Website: macys
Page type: delivery-shipping
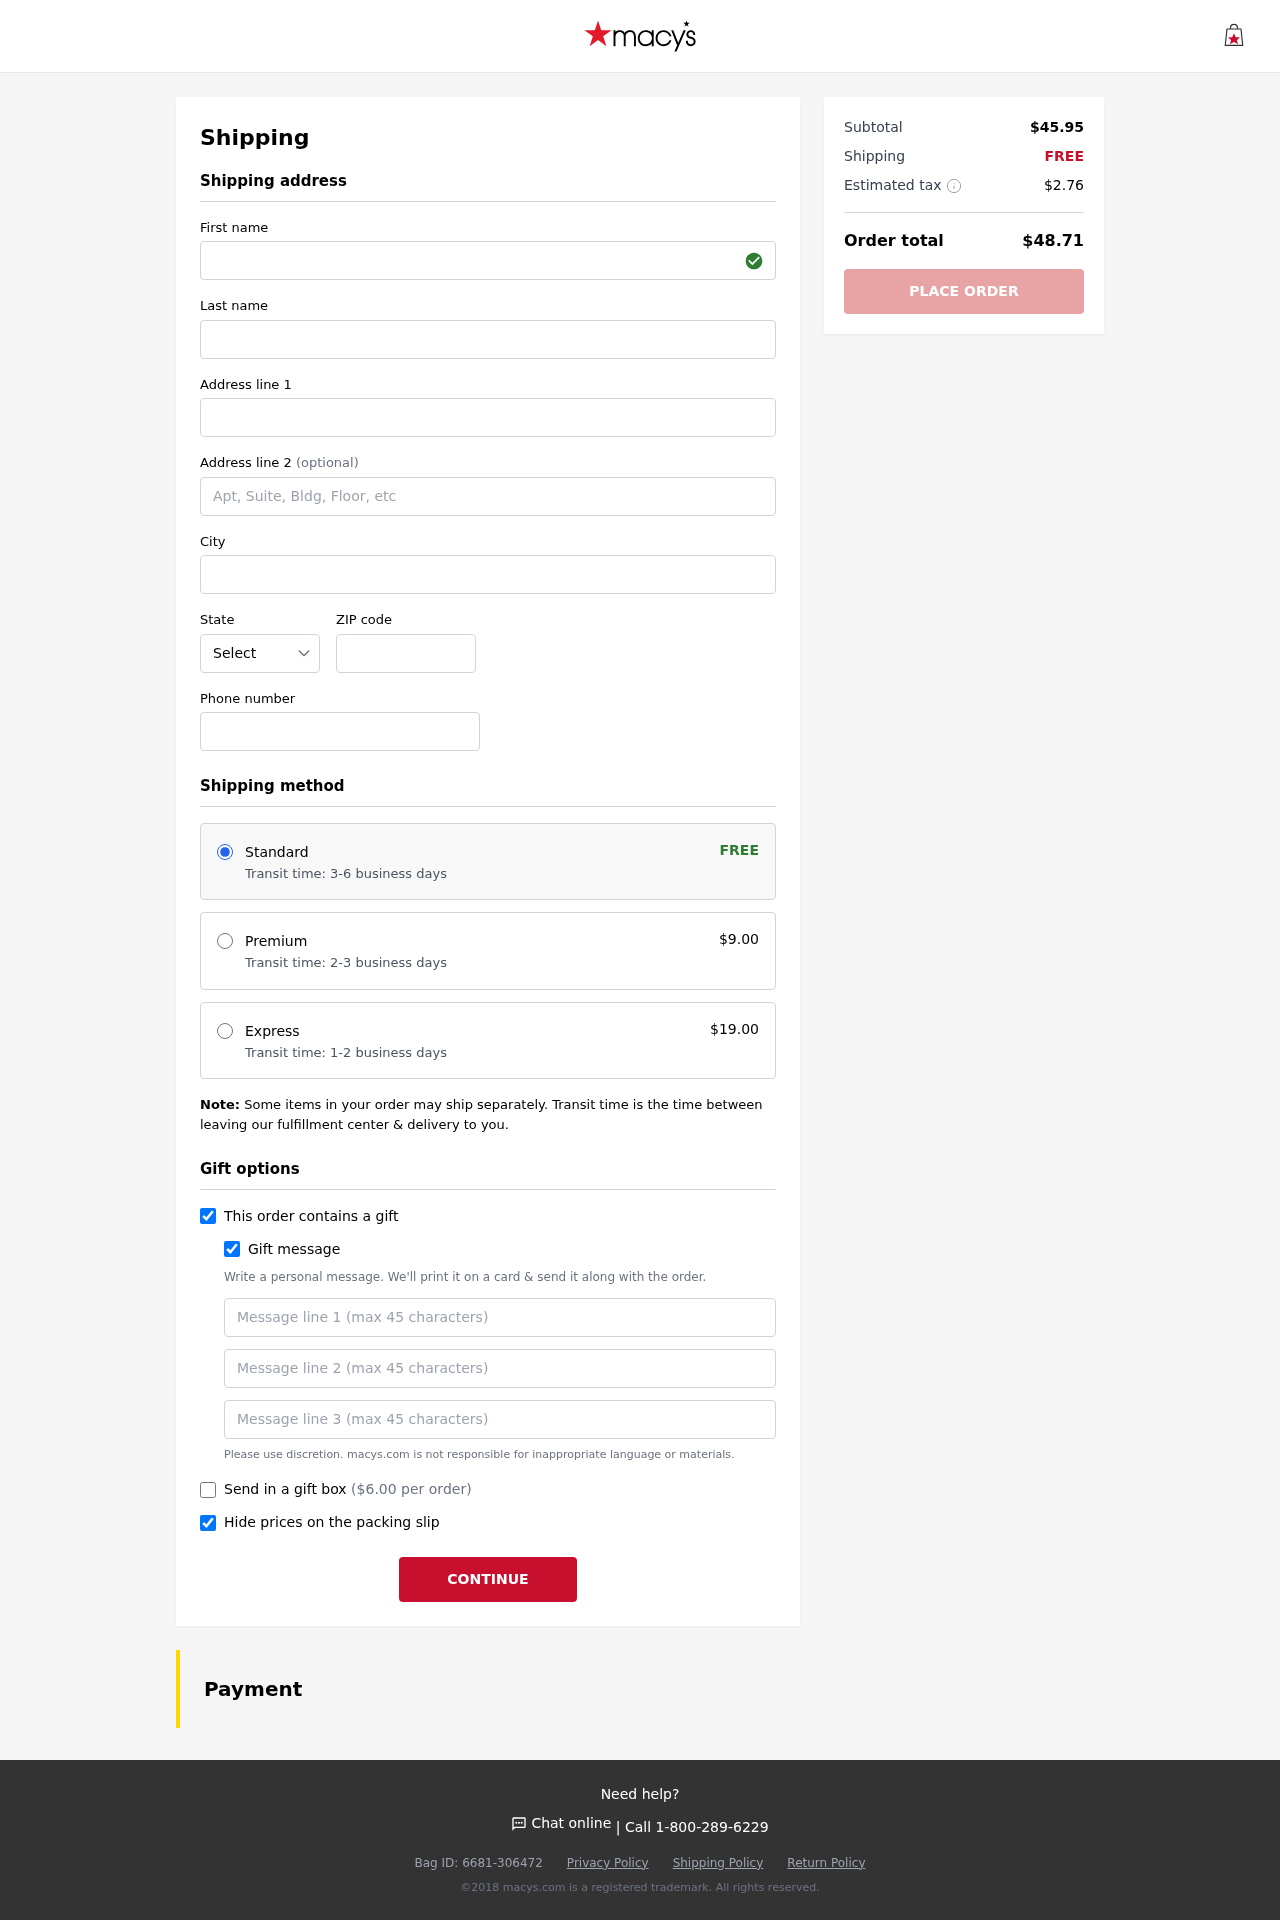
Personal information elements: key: PII_STATE_ABBR
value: MP
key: PII_FIRSTNAME
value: Steven
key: PII_LASTNAME
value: Hooper
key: PII_STREET
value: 8108 Mary Underpass Apt. 922
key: PII_CITY
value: East David
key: PII_POSTCODE
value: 99289
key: PII_PHONE
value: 5918430158
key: PII_GIFT_MESSAGE
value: Hey Robert, I thought you'd love these new running shoes to keep you moving and motivated! I know how much you enjoy hitting the trails, and I can’t wait to see where they take you next. Enjoy every step!  Steven
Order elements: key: ORDER_SHIPPING_STANDARD
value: Transit time: 3-6 business days
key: ORDER_SHIPPING_COST
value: FREE
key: ORDER_SHIPPING_PREMIUM
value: Transit time: 2-3 business days
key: ORDER_SHIPPING_PREMIUM_PRICE
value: $9.00
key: ORDER_SHIPPING_EXPRESS
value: Transit time: 1-2 business days
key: ORDER_SHIPPING_EXPRESS_PRICE
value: $19.00
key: ORDER_GIFT_BOX_PRICE
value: ($6.00 per order)
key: ORDER_SUBTOTAL
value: $45.95
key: ORDER_SHIPPING_COST2
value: FREE
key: ORDER_TAX
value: $2.76
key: ORDER_TOTAL
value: $48.71